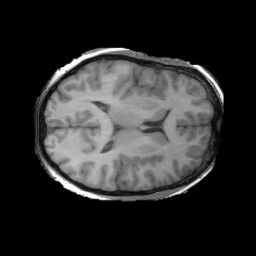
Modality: T1w
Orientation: axial
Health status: ill
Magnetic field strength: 3 T